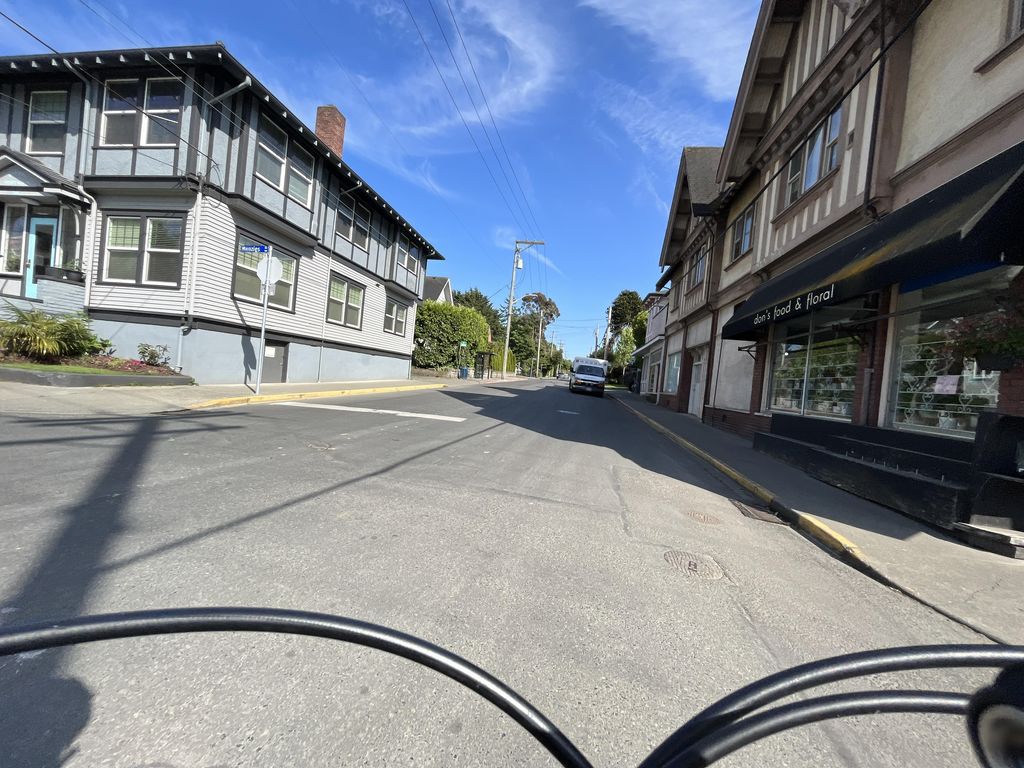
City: victoria